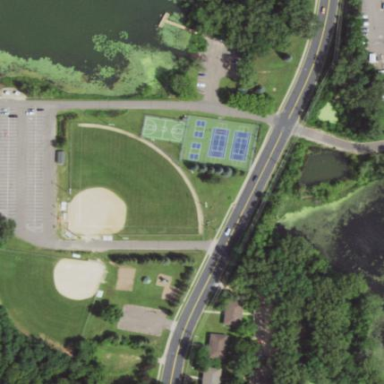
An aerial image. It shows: Baseball pitch for leisure land.